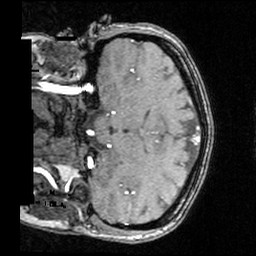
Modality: angio
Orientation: coronal
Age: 24
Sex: female
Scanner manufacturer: siemens
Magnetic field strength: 3 T
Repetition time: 0.025 s
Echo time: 0.00334 s